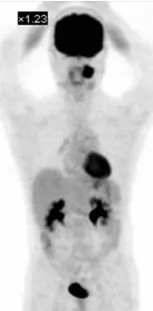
(B) No other abnormal FDG accumulation was detected elsewhere by FDG-PET.
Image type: radiology (pet)